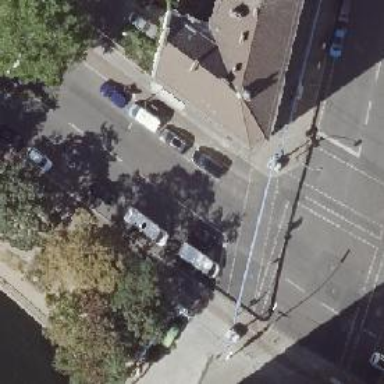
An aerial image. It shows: Road with traffic signals.